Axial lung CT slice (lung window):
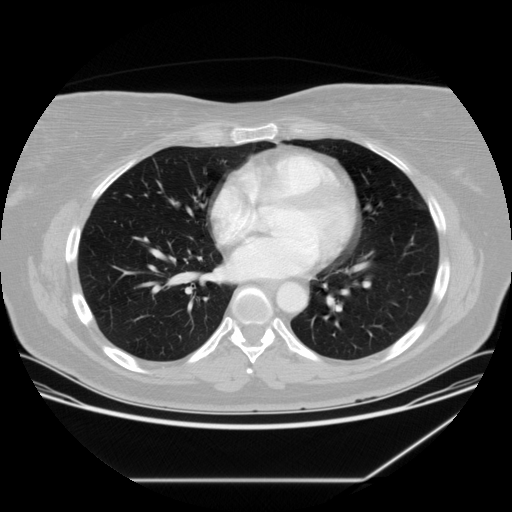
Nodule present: no